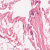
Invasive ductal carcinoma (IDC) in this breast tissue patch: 0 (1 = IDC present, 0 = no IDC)